Question: I started yesterday with developing for Android. I already know Java, so you don't have to explain general Java things for a beginner.
> Information:
IDE: Android Studio (latest)
Minimum API: 10
I want to code a fun app where the user types a countdown in a C4 Bomb UI and the bomb's ticking after the input.
I have now the problem that I can not position the elements margin in % of the screen.
Here's an image with the text field, buttons and the margins I calculated with the image dimensions.
How can I do this?

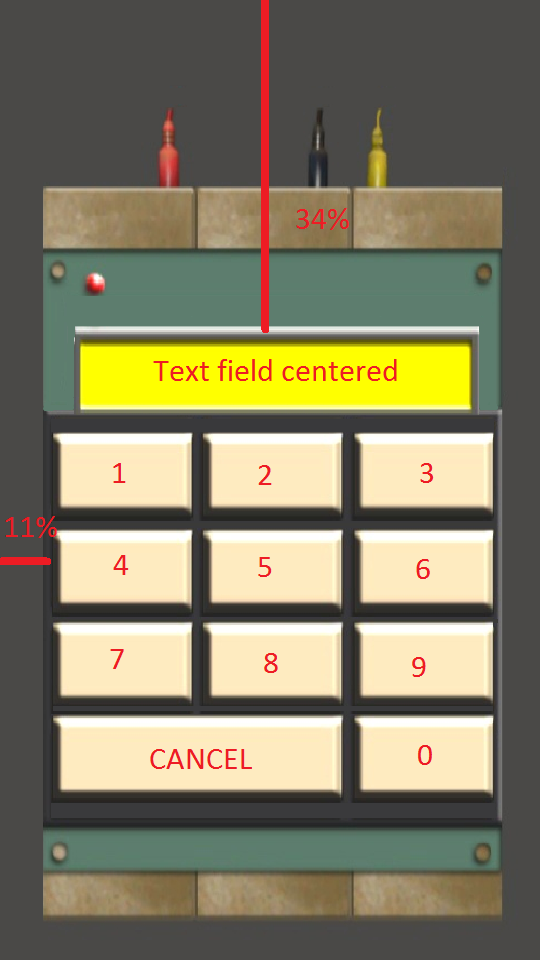
Answer: You could use the following algorithm:
'''
//declare two variables for width and height of the screen, that you could use later
private int screenWidth;
private int screenHeight;
//first get the size of the screen - call this method in the onCreate method of your Activity
private static void getScreenResolution(Context context){
WindowManager wm = (WindowManager) context.getSystemService(Context.WINDOW_SERVICE);
Display display = wm.getDefaultDisplay();
DisplayMetrics metrics = new DisplayMetrics();
display.getMetrics(metrics);
screenWidth = metrics.widthPixels;
screenHeight = metrics.heightPixels;
}
//then use dynamically positioning of the elements as you use LayoutParameters for your elements like this:
LinearLayout.LayoutParams params = new LinearLayout.LayoutParams(LinearLayout.LayoutParams.WRAP_CONTENT, LinearLayout.LayoutParams.WRAP_CONTENT); //width, height
params.setMargins(11*screenWidth/100, 34*screenHeight/100, 0, 0);//left, top, right, bottom - here you could use the % like 11% from screenWidth = 11*screenWidth/100 (all the digits are for example)
//get the element which you want to be positioned at the current position (for example an ImageView)
ImageView myImage = (ImageView)findViewById(R.id.myImage);
myImage.setLayoutParams(params);
'''
P.S. If your layout is 'RelativeLayout', you should use 'RelativeLayout.LayoutParams' instead of 'Linearlayout.LayoutParams' (just change the word)